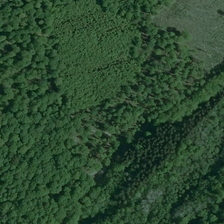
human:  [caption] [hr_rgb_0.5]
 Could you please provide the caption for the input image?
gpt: we can see a lush forest sorrounding a pitch of lawn at its coner .

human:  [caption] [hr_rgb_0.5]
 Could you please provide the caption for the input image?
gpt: the trees in the forest are light green .

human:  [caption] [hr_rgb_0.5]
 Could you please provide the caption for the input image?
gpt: the trees in the forest are light green .

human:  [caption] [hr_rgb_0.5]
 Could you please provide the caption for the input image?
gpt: the trees in the forest are light green .

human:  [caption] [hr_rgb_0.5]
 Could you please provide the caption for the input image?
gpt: many green trees are in a piece of forest .